Question: Just to clarify i can't change the tables structure, so please leave out the "you should change your tables to this and that" answers, thank you.
So i have a table where an entity has a lot of attributes and the value of that attribute, basically imagine 3 fields:
- - -
Because every entities attribute and its value is on row getting more values is not so easy i was thinking of multiple self joins, and because this query will be very common i created a view, which is built with this query:
'''
SELECT 'L1'.'entity_id',
'L1'.'value' as 'company_id',
'L2'.'value' as 'entity_name',
'P'.'value' as 'person_name',
'L4'.'value' as 'establishment_id',
'L5'.'value' as 'department_id'
FROM 'entities_attributes_values' 'L1'
LEFT JOIN 'entities_attributes_values' 'L2' ON 'L1'.'entity_id' = 'L2'.'entity_id' AND 'L2'.'entity_attributes_id' = 1
LEFT JOIN 'entities_attributes_values' 'L3' ON 'L1'.'entity_id' = 'L3'.'entity_id' AND 'L3'.'entity_attributes_id' = 3
LEFT JOIN 'persons_attributes_values' 'P' ON 'L3'.'value' = 'P'.'core_persons_id' AND 'P'.'core_persons_attributes_id' = 4
LEFT JOIN 'entities_attributes_values' 'L4' ON 'L1'.'entity_id' = 'L4'.'entity_id' AND 'L4'.'entity_attributes_id' = 12
LEFT JOIN 'entities_attributes_values' 'L5' ON 'L1'.'entity_id' = 'L5'.'entity_id' AND 'L5'.'entity_attributes_id' = 13
WHERE 'L1'.'entity_attributes_id' = 2
'''
So this works but i have one problem i get "duplicate" values and its not really duplicate but but instead i get this:

So as you can see the first three result are not good for me, i only need the fourth one, where i have all my data about one entity.
Thank you in advance for any help!
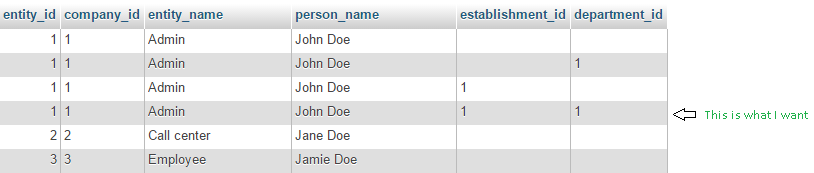
Answer: Try using conditional aggregation instead:
'''
select eav.entity_id,
max(case when entity_attributes_id = 2 then eav.value end) as company_id,
max(case when entity_attributes_id = 1 then eav.value end) as entity_name,
max(case when entity_attributes_id = 3 then eav.value end) as company_name,
. . .
from entities_attributes_values eav
group by eav.entity_id;
'''
This will make it easy to add new attributes to the view. Also, don't use single quotes to delimit column names. Single quotes should only be used for date and time constants.